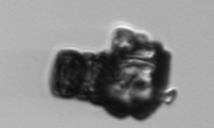
Label: Delphineis